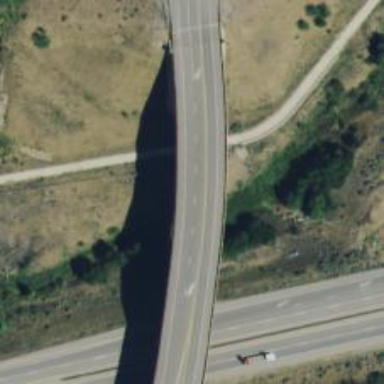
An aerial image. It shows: Bridge.